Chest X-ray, AP view. Patient: 48 years old, sex M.
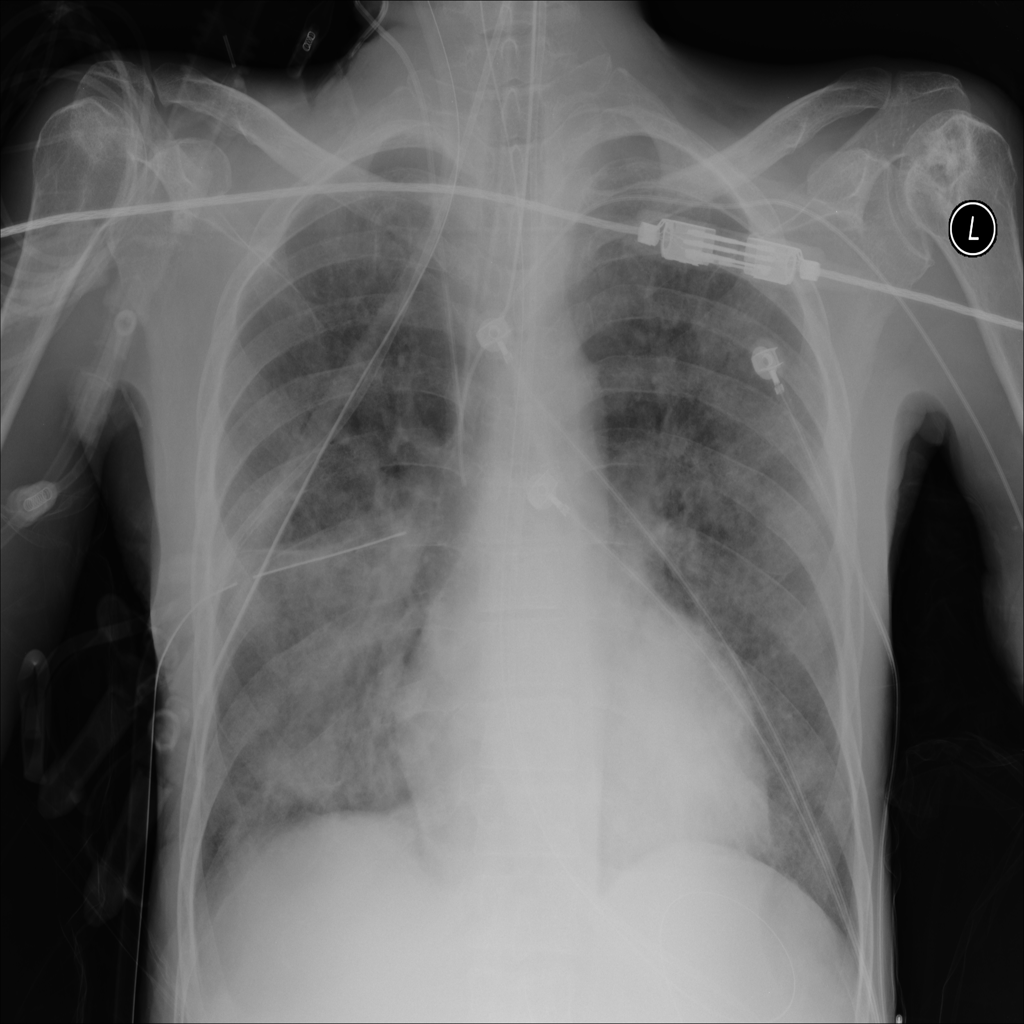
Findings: No Finding